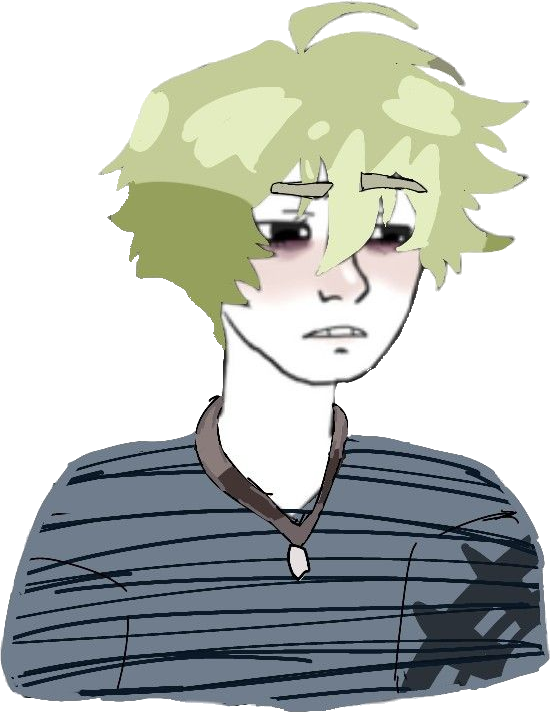
Label: 5_Twinkjak